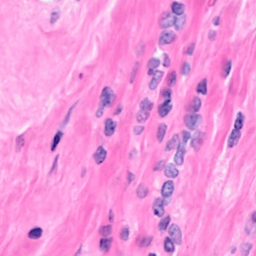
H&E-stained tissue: Breast